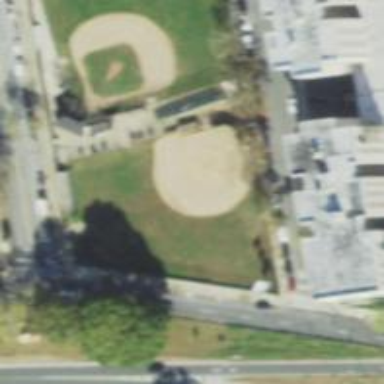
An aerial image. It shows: Baseball pitch for leisure land activities.